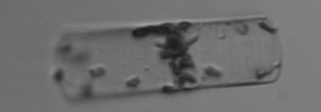
Label: Guinardia_flaccida